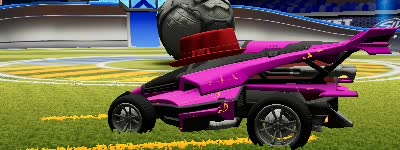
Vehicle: aftershock